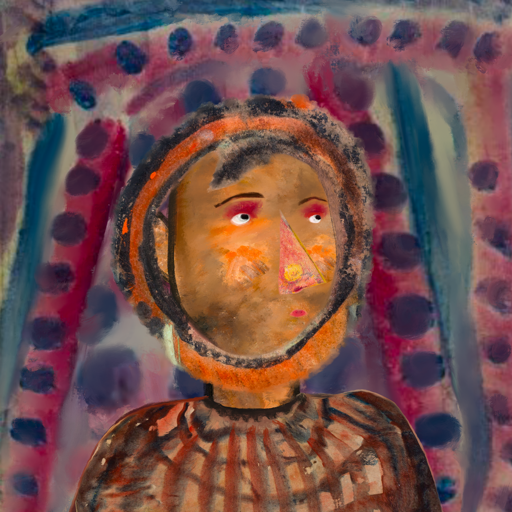
Background: HillGirl, Head And Neck Side: Gypsy_Queen, Face Side: Irani, Bust: Orphan, Hair Side: Childish, Head Accessory: Blank, Second Necklace: Blank, Necklace: Blank, Baby: Blank